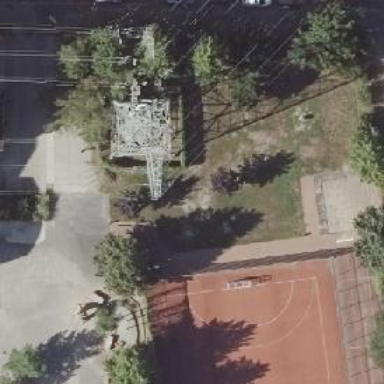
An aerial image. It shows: Power line is depicted.